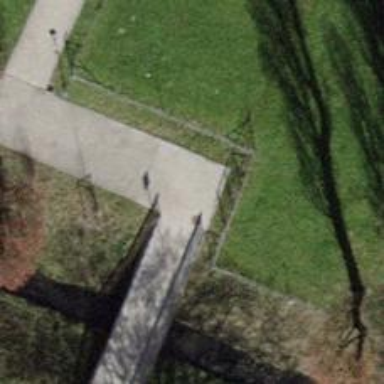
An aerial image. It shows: Asphalt footway on beam bridge.